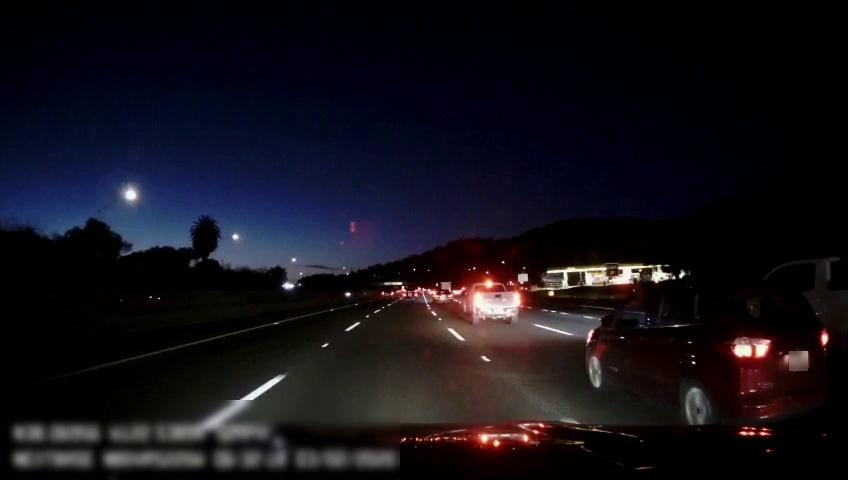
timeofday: Night
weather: Other
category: Drivable Space
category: Vehicles | Car
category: Vehicles | Truck
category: Vehicles | Car
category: Vehicles | Truck
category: Vehicles | Car
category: Vehicles | Car
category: Vehicles | Car
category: Vehicles | Other LV
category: Lanes | Alternate Lane
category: Lanes | Current Lane
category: Lanes | Current Lane
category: Lanes | Alternate Lane
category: Lanes | Alternate Lane
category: Lanes | Alternate Lane
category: Lanes | Alternate Lane